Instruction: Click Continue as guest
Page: checkout
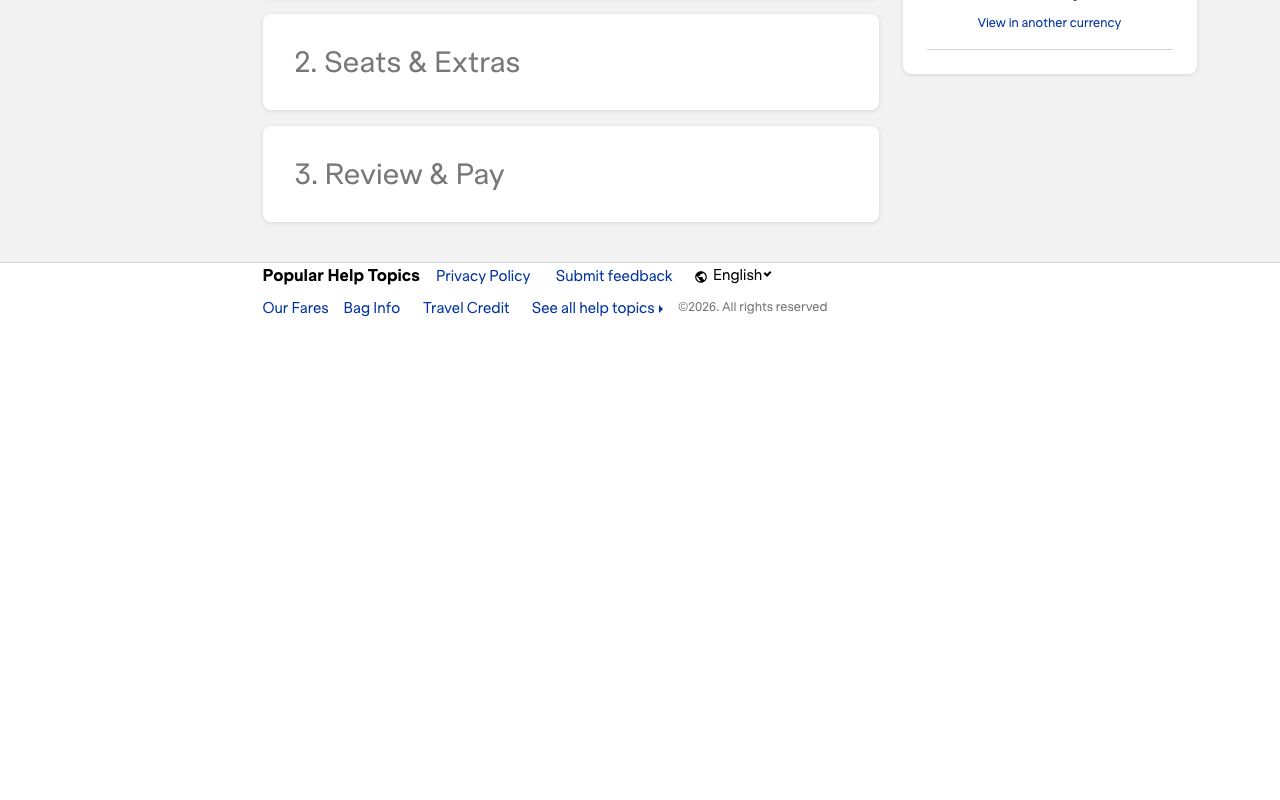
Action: click